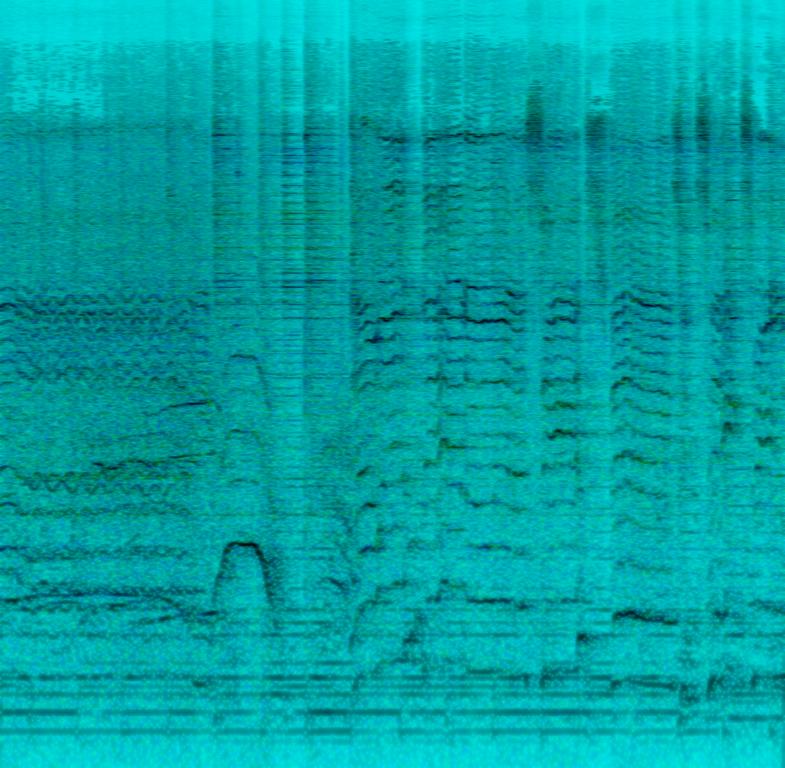
The music features a female voice singing while being backed by another female voice. The instrumental consists of only one acoustic guitar that strums chords. At one point the crowd is screaming/cheering. The sound of the recording plus the cheering crowd makes me think that this was recorded at a live event.